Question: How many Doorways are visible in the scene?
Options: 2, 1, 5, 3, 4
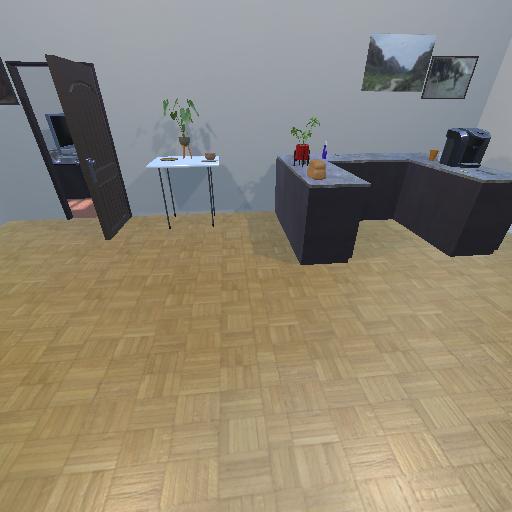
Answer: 2